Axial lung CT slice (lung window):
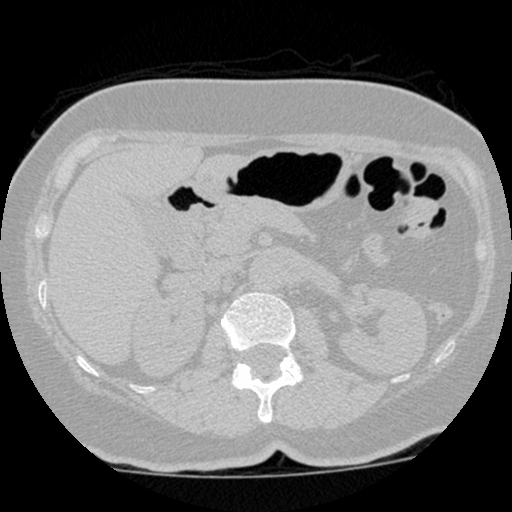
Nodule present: no